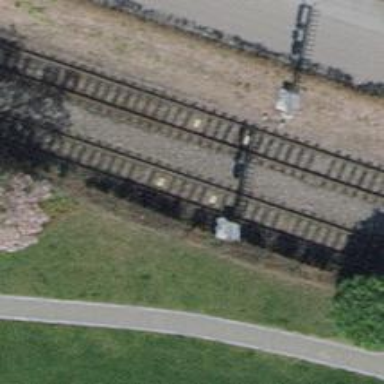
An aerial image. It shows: Railway signal.